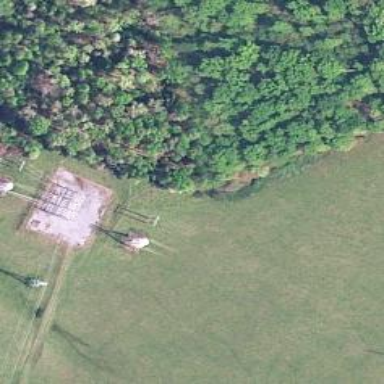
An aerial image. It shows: Power tower.